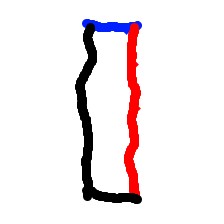
Shape: rectangle